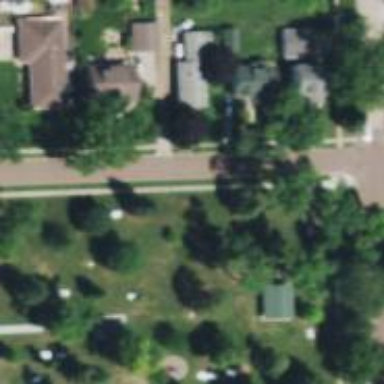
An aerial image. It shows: Alley classified as service road.